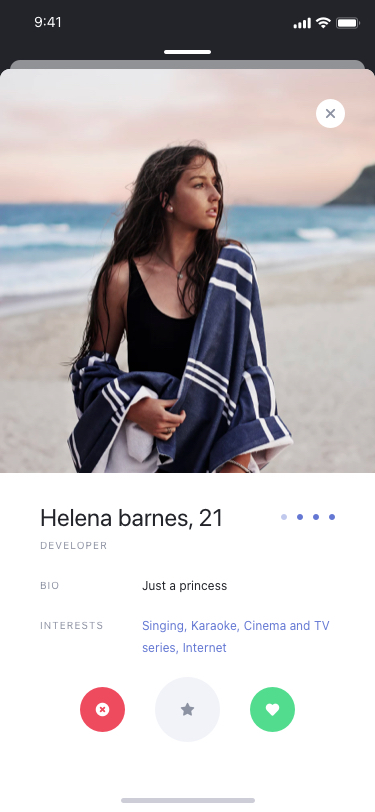
Text in this UI design:
Singing, Karaoke, Cinema and TV series, Internet
Interests
Just a princess
BIO
Developer
Helena barnes, 21